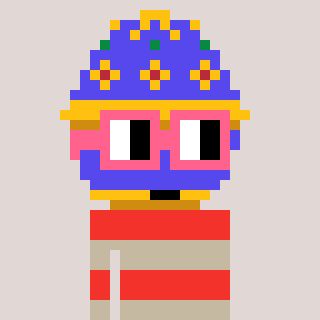
a pixel art character with square pink glasses, a faberge-shaped head and a bege-colored body on a warm background